Question: I have to create an image gallery that navigation dots like the iPhone gallery.
Check out the screenshot. I need such a widget, look at the white dots:

Is there any widget available in Android that includes navigation dots? If not, how can I recreate this effect?
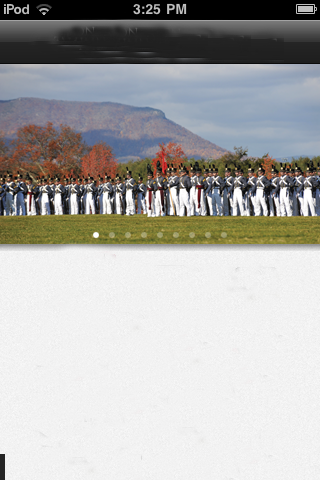
Answer: After Long days i found <URL>